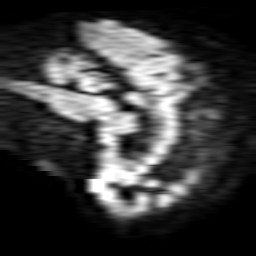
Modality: TRACE
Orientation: sagittal
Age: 58
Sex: male
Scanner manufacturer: philips
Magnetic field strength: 1.5 T
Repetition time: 4.975 s
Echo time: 0.07843 s